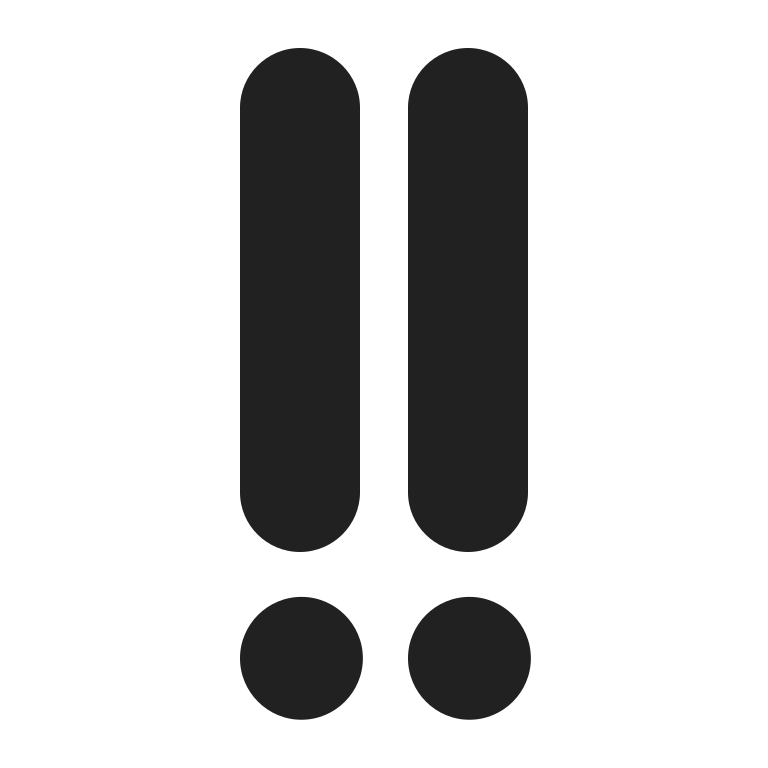
double exclamation mark high contrast